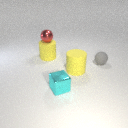
large yellow rubber cylinder to the left of large yellow rubber cylinder